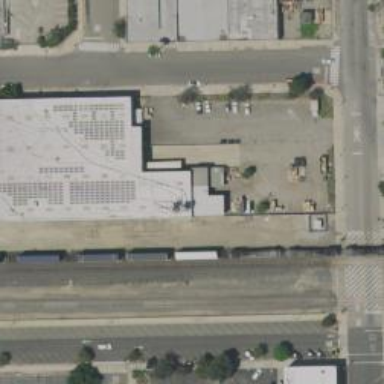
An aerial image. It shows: Warehouse building.